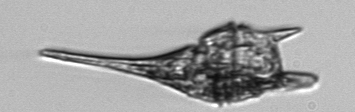
Label: Tripos_lineatus